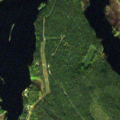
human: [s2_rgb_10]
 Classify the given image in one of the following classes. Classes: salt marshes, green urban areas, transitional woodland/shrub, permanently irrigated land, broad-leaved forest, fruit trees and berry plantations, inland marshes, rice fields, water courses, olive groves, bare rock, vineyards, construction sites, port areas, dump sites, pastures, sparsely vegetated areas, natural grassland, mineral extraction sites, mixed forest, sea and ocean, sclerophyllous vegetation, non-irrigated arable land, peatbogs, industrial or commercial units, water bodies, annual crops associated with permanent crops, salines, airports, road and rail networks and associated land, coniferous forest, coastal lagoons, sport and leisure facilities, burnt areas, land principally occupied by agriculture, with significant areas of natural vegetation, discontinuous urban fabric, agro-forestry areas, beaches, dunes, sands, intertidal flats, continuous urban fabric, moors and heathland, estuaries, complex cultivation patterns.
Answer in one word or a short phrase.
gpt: coniferous forest, water bodies